Question: Im trying to set up a log-in and password page for my site. This will be on the index page. I have a Model Class: "User" and a controller class "users_controller".
The behavior that Im trying to implement is this:
Users type in the url of the site and it opens the index page as shown below. Then the users signs in and is brought to a different page where they have access to the content of the site.
Now the question is what do I need to put in the "def index" function so that it accepts the form's paramters and passes these to another function called "self.authenticate(parameters)" to check and return a status

Here is the code for the users_controller
'''
class UsersController < ApplicationController
def index
@user = User.new
respond_to do |format|
format.html
#index.html.erb
end
end
def show
@user = User.find(params[:id])
@title = @user.name
end
def edit
@user = User.find(params[:id])
@title = @user.name
end
def destroy
@user = User.find(params[:id])
end
def new
@user = User.new
@title = "Sign Up"
end
def create
end
'''
end
Here is the form:
'''
<html>
<h1>Returning Users- Sign In</h1>
<%= form_for(@user) do |f| %>
<div class="field">
<%=f.label :email %><br/>
<%= f.text_field :email %>
</div>
<div class = "field">
<%= f.label :password %><br/>
<%= f.password_field :password %>
</div>
<div class = "actions">
<%= f.submit "Sign In" %>
</div>
<% end %>
<h1>New Users- Sign Up</h1>
<%= form_for(@user) do |f| %>
<div class="field">
<%=f.label :name %><br/>
<%= f.text_field :name %>
</div>
<div class="field">
<%=f.label :email %><br/>
<%= f.text_field :email %>
</div>
<div class = "field">
<%= f.label :password %><br/>
<%= f.password_field :password %>
</div>
<div class = "field">
<%= f.label :password_confirmation, "Confirm Password" %><br/>
<%= f.password_field :password_confirmation %>
</div>
<div class = "actions">
<%= f.submit "Sign Up" %>
</div>
<%end%>
<br/>
<%= debug(params) if Rails.env.development? %>
<br/>
</body>
'''
Any help would be great. Thanks
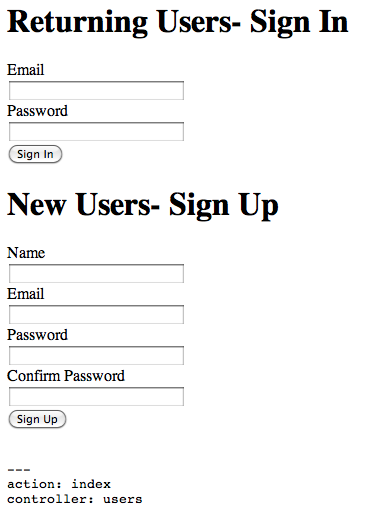
Answer: Have a look at the recent RailsCast <URL>.